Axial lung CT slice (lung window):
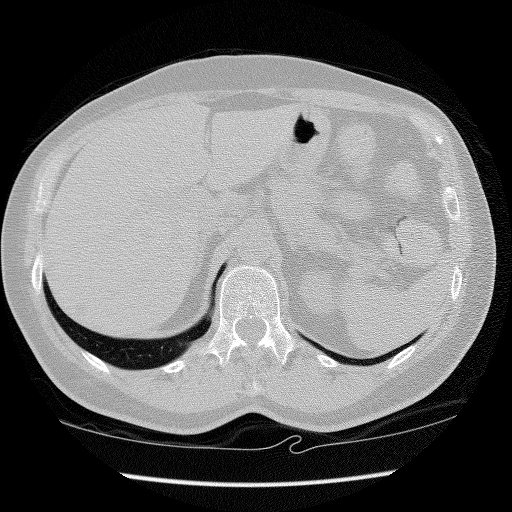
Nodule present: no